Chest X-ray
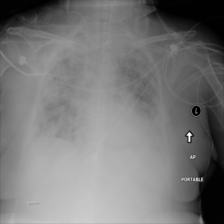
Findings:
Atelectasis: negative
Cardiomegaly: negative
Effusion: negative
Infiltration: negative
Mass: negative
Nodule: negative
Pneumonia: negative
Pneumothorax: negative
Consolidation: negative
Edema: negative
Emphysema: negative
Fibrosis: negative
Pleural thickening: negative
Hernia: negative